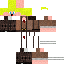
A female human skin with medium skin, wearing blonde long hair dressed in a blue hoodie and brown pants, featuring a closed mouth.